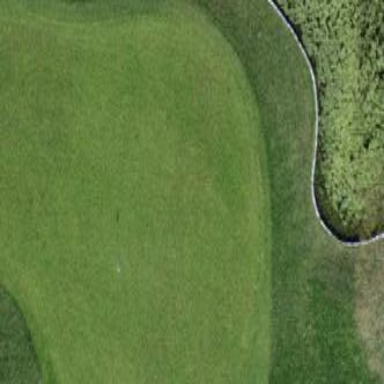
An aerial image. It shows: Picturesque green golfing area with grass land use.